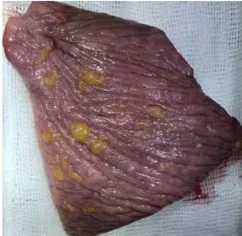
Macroscopic and histological analysis of pleura. (A) The macroscopic analysis shows the presence on the pleural surfaces isles of yellowish fatty material, identified as MFAT-PTX (last administration 2 weeks previously).
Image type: pathology (h&e)